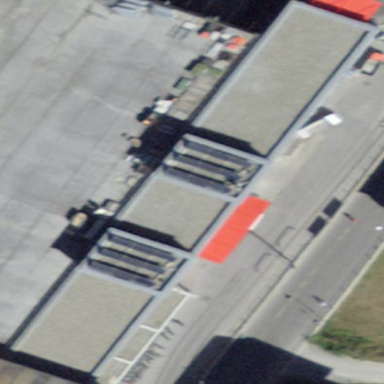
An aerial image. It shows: Transportation building.